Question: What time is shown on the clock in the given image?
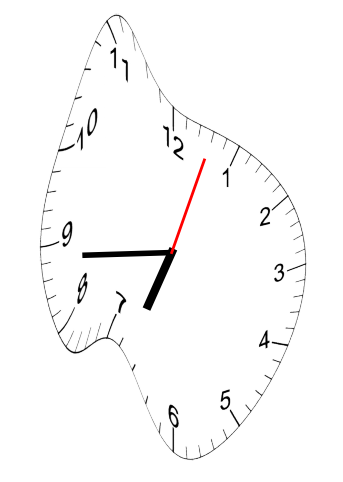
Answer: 06:44:03